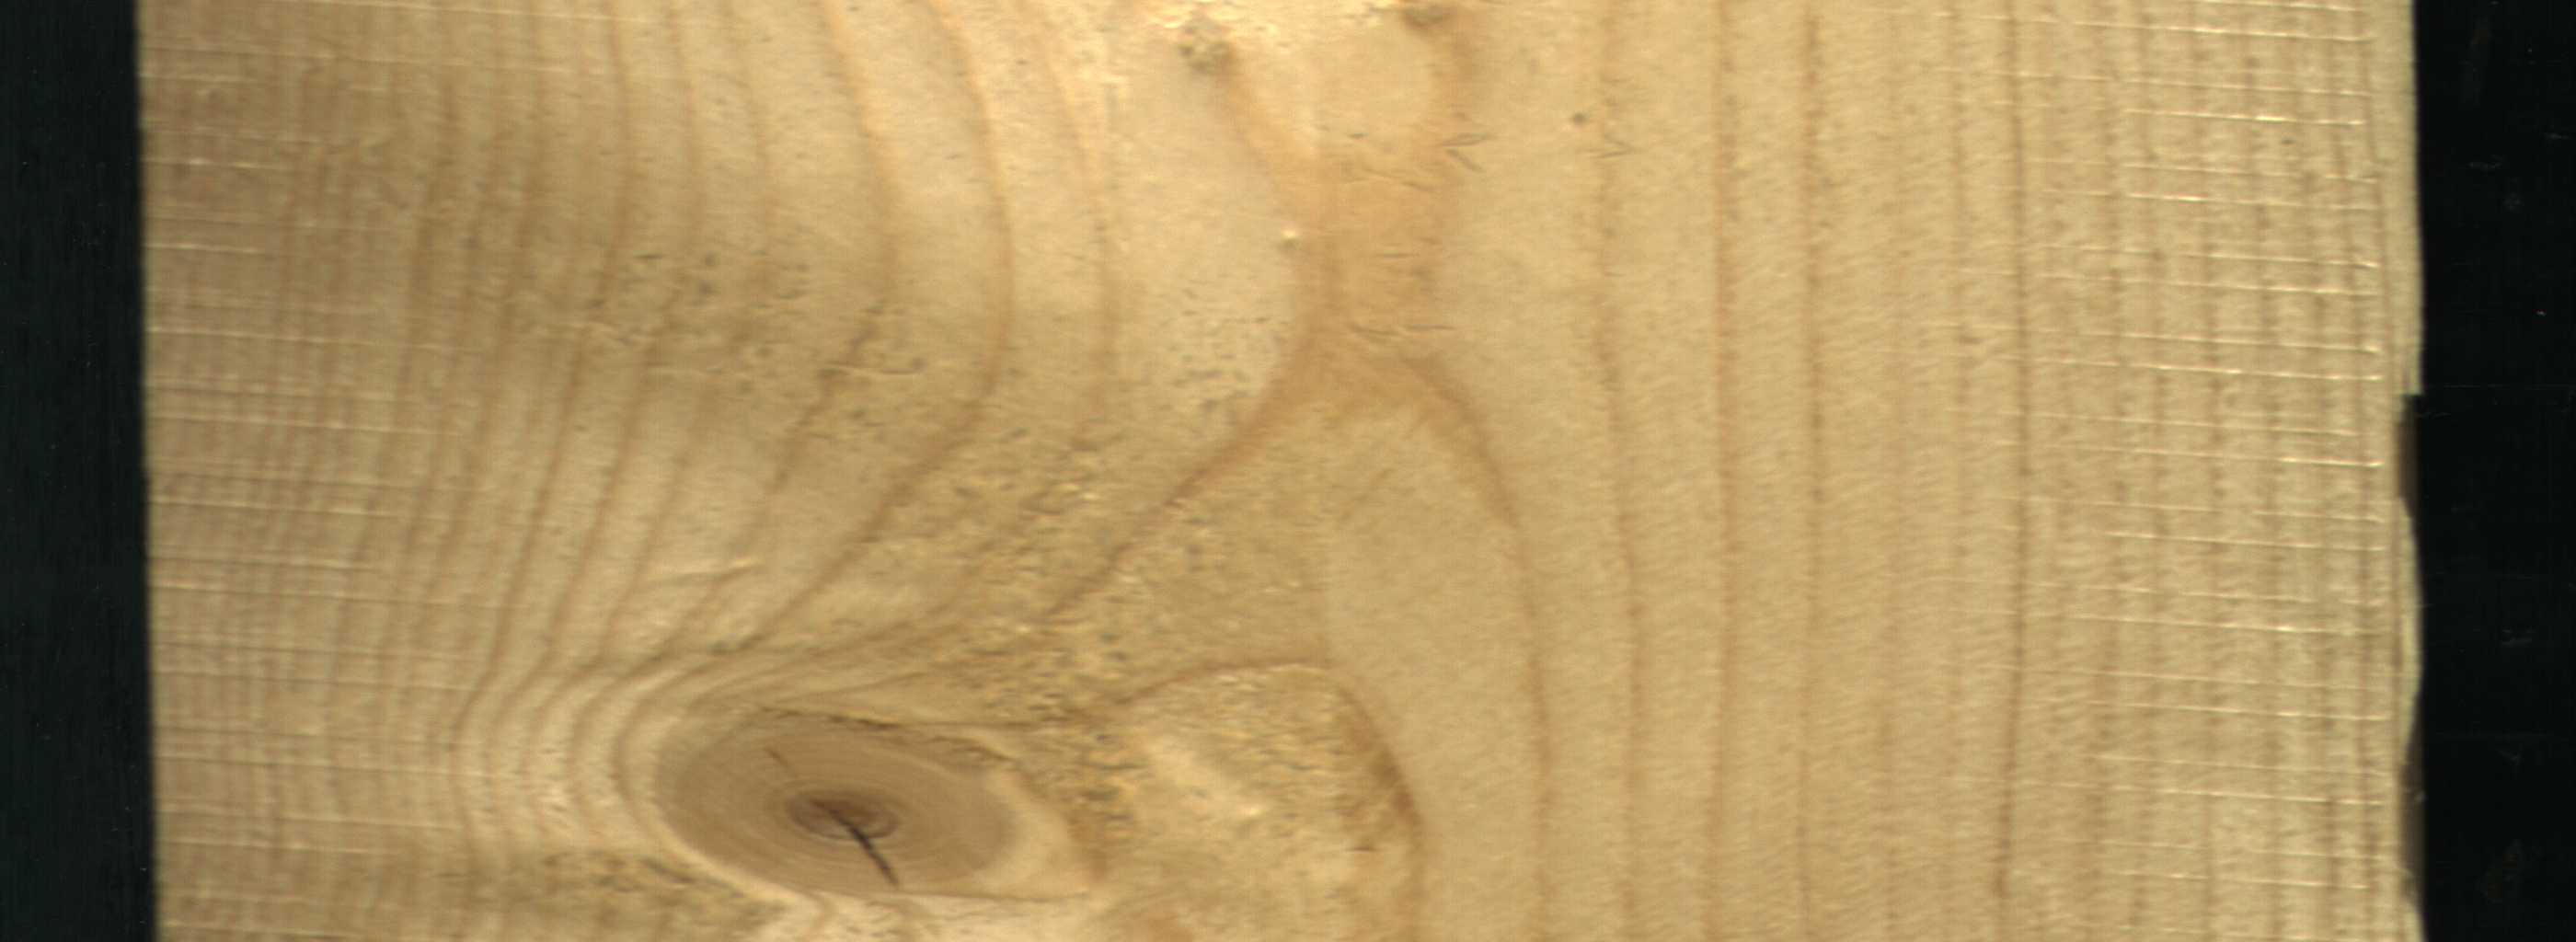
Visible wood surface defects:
knot_with_crack